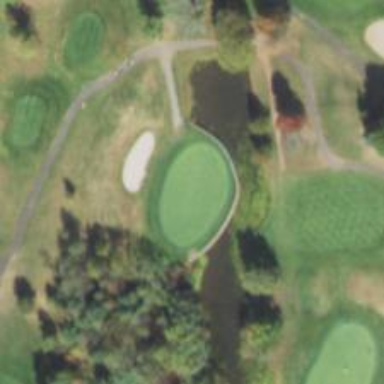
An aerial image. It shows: View of golf hole.